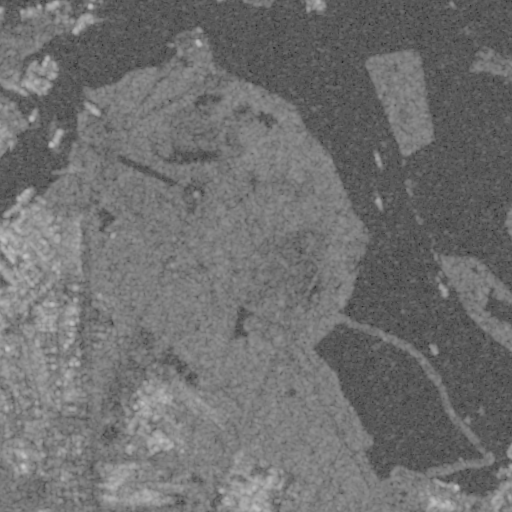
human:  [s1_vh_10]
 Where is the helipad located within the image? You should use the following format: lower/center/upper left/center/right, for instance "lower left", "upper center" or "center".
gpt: The helipad is located in the lower left of the image.
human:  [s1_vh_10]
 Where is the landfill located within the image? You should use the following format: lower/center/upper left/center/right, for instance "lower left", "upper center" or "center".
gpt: The landfill is located in the lower left of the image.
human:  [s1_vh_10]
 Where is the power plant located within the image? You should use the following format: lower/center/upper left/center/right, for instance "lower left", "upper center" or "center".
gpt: The power plant is located in the lower left of the image.
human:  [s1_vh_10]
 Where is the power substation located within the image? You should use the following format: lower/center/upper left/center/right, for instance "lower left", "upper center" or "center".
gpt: The power substation is located in the lower left of the image.
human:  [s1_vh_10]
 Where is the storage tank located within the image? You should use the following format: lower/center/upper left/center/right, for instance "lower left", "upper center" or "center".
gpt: The storage tank is located in the lower left of the image.
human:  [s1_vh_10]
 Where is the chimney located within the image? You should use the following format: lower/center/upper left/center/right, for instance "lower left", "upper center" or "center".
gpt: The chimney is located in the lower left of the image.
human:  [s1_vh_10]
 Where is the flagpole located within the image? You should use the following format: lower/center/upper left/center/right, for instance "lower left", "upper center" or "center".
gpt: The flagpole is located in the center of the image.
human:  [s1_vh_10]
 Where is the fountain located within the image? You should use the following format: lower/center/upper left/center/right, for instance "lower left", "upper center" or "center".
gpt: The fountain is located in the upper right of the image.
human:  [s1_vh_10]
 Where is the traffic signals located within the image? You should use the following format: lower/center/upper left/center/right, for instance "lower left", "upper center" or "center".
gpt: The traffic signals is located in the lower left of the image.
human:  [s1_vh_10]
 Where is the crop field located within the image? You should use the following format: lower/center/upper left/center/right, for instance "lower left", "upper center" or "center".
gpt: There is no crop field in the image.

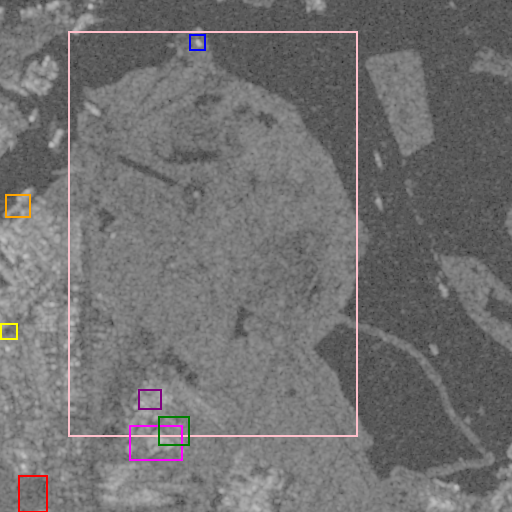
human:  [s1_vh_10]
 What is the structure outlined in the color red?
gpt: The structure outlined in red is a landfill.
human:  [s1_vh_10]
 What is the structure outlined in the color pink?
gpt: The structure outlined in pink is a park.
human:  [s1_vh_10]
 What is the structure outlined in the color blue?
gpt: The structure outlined in blue is a parking lot.
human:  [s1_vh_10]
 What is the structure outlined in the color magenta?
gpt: The structure outlined in magenta is a power plant.
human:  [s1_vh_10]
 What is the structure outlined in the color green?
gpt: The structure outlined in green is a power substation.
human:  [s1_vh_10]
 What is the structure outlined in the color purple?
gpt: The structure outlined in purple is a building.
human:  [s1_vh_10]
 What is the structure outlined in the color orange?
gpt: The structure outlined in orange is a pier.
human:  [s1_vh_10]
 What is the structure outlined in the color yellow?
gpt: The structure outlined in yellow is a building.
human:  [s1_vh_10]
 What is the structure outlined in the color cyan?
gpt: There is no cyan outline.